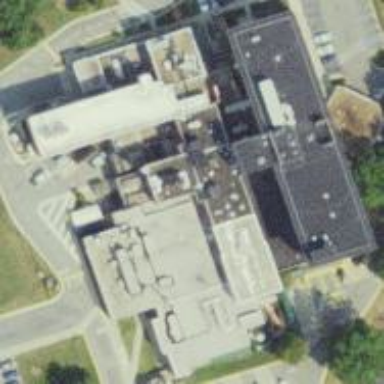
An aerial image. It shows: Hospital building.